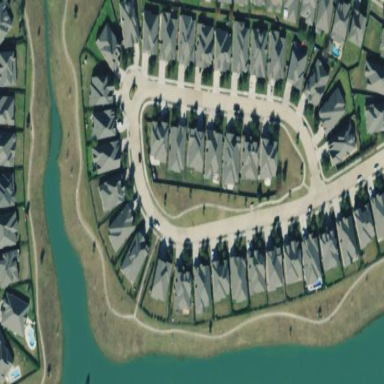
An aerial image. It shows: Single-family residential area in neighborhood setting.